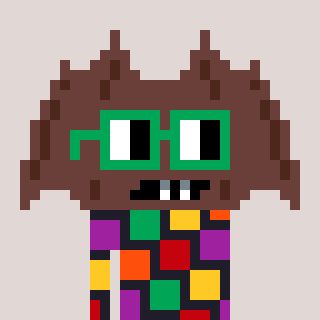
a pixel art character with square green glasses, a bat-shaped head and a grayscale-colored body on a warm background